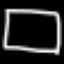
Label: square